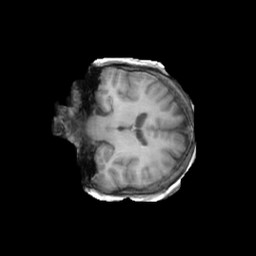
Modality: T1w
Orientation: coronal
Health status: ill
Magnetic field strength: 3 T